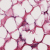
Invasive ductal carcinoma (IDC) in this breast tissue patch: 0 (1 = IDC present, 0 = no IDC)